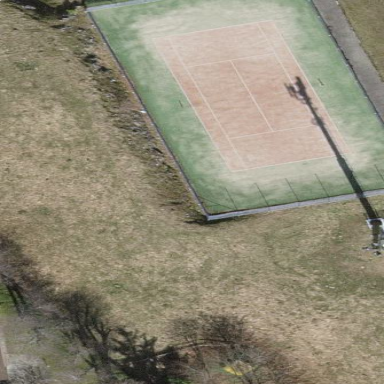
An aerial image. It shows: Tennis court on pitch designated for leisure land.